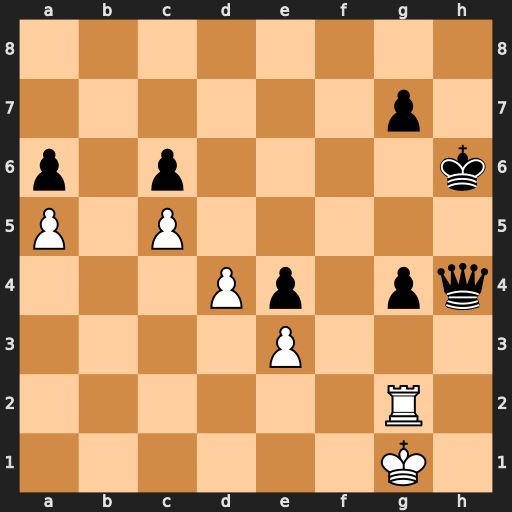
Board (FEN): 8/6p1/p1p4k/P1P5/3Pp1pq/4P3/6R1/6K1
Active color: w
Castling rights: -
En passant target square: -
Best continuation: Rh2 Qxh2+ Kxh2 Kg5 d5 Kf5 d6